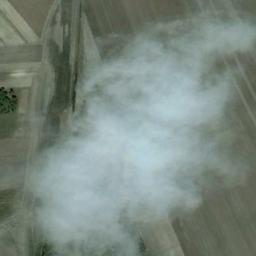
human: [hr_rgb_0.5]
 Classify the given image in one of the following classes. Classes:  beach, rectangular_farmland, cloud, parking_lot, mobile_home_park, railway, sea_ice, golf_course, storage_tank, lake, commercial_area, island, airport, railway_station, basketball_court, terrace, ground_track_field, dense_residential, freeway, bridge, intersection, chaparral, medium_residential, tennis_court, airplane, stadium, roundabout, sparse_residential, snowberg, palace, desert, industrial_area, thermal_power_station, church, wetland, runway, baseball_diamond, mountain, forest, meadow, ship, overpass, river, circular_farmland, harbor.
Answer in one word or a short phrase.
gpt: cloud